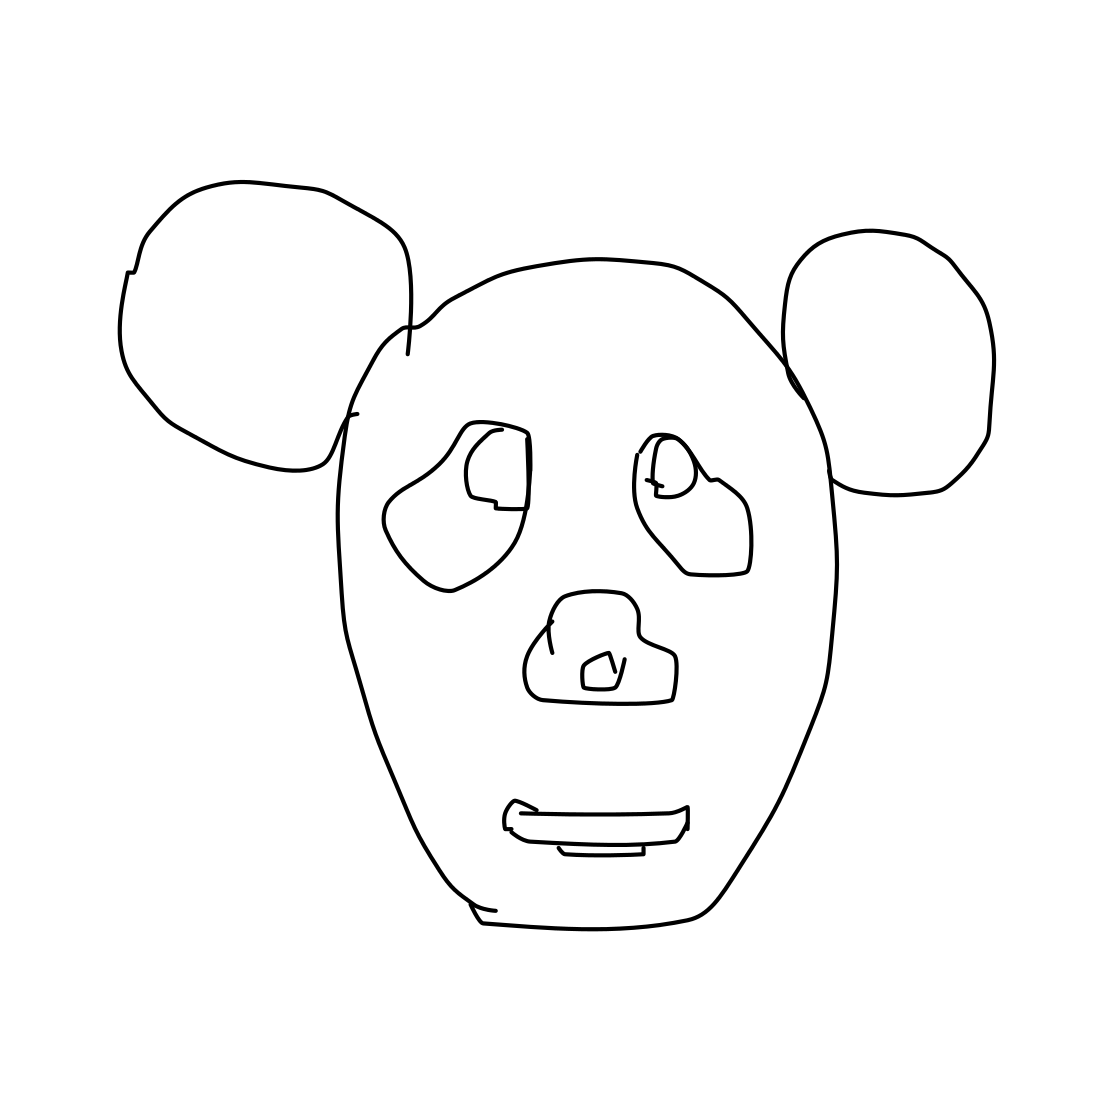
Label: panda